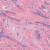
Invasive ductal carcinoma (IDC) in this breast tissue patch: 1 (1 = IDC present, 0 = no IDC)